Question: I got most of my lighting working the way I want, but I seem to be completely missing any ambient lighting. That is, the away-from-the-sun sides of things are completely black (I was hoping for 50% ambient), whereas the toward-the-sun sides seem lit as I'd expect.
Here's my lighting setup code (edited from original, see note below):
'''
- (void) setupLighting
{
const float amb = 2.0;
const float LightAmbient[][4] = { { amb, amb, amb, 1.0f },
{ amb, amb, amb, 1.0f }
};
const float LightDiffuse[] [4] = { { 1.0f, 1.0f, 1.0f, 1.0f },
{ 1.0f, 1.0f, 1.0f, 1.0f }
};
const float LightPosition[][4] = { { 1.0f, 4.0f, 2.0f, 0.0f },
{ 0.0f, 10.0f, 0.0f, 1.0f }
};
glLightfv(GL_LIGHT0, GL_AMBIENT, LightAmbient[0]);
glLightfv(GL_LIGHT0, GL_DIFFUSE, LightDiffuse[0]);
glLightfv(GL_LIGHT0, GL_POSITION, LightPosition[0]);
glLightfv(GL_LIGHT1, GL_AMBIENT, LightAmbient[1]);
// etc., snip -- no LIGHT1 for this round
glColorMaterial (GL_FRONT_AND_BACK, GL_AMBIENT_AND_DIFFUSE);
glEnable(GL_COLOR);
//glEnable(GL_COLOR_MATERIAL);
glEnable(GL_LIGHT0);
//glEnable(GL_LIGHT1);
glEnable(GL_LIGHTING);
}
'''
(NOTE: LIGHT1 commented out for now -- I'm just trying to get LIGHT0 to do what I want.)
Not sure if it matters, but I'm drawing unit-aligned, texture-mapped unit cubes (a la MineCraft) using glDrawArrays(). All my normals seem correct; if I leave lighting off, everything draws correctly (just flat-lit.)
Any hints?
Thanks!
(Added screenshot.)

Per comments, I bumped ambient values up to 2.0, and now it looks like what I'd expect for about 50% ambient. That seems whacky -- I thought lighting values were pinned at [0, 1]...? What fundamental concept about ambient light am I not grokking?
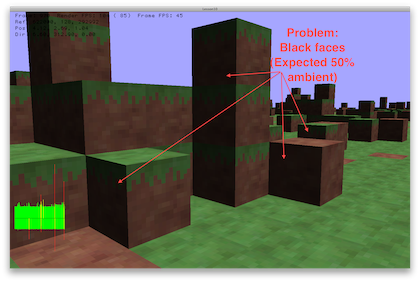
Answer: In your code, you didn't enable 'GL_COLOR_MATERIAL'. So if you did not set the ambient material color (by calling 'glMaterial' with 'GL_AMBIENT') its default is (0.2, 0.2, 0.2), which should result in your screenshot when multiplied by (1,1,1) (the light's ambient).
Also, there's no need to use color values greater than 1 as these are clamped to [0,1] anyway.